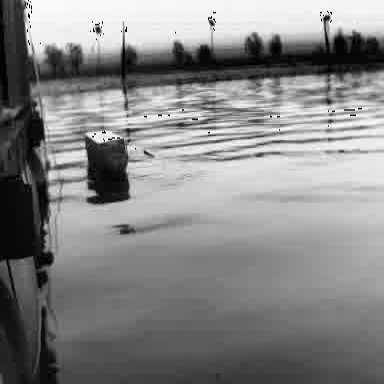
There is a fishing_boat in the infrared image.